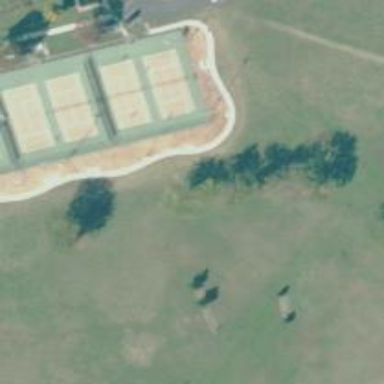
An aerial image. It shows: Fitness station in leisure land.